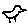
Label: bird